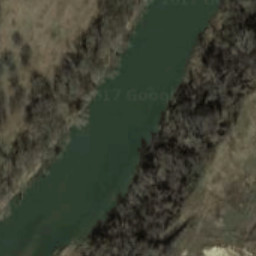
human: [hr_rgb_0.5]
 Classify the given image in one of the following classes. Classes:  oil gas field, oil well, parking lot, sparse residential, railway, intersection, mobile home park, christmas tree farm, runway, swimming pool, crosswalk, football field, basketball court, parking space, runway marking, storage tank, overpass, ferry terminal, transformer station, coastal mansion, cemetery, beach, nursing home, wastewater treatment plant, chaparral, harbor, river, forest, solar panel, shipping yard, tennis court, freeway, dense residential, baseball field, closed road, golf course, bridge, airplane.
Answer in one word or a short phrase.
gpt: river